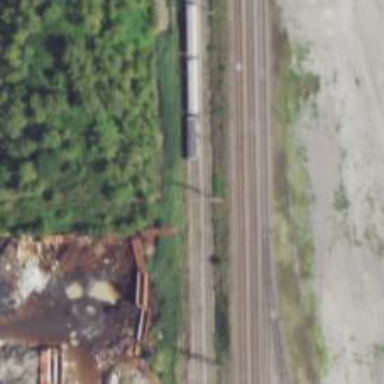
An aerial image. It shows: Abandoned railway yard is depicted.